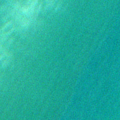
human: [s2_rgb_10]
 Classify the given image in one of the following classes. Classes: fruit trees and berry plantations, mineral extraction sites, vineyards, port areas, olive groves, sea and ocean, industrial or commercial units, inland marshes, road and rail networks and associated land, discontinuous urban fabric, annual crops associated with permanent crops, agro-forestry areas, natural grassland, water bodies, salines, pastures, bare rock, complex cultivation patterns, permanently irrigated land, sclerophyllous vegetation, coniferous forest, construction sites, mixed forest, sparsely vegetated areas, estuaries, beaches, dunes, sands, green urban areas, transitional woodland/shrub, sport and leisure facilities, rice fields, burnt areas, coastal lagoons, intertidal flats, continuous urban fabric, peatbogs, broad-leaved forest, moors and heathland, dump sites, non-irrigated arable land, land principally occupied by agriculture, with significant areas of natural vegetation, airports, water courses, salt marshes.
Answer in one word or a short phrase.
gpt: sea and ocean